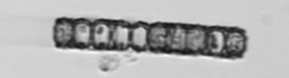
Label: Paralia_sulcata